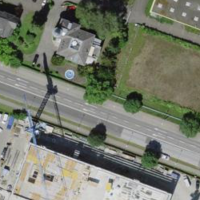
EUNIS habitat code: 54
Species observed at this site:
Chamaenerion dodonaei